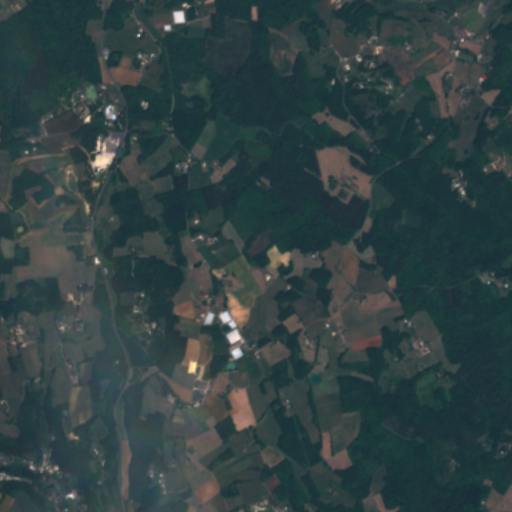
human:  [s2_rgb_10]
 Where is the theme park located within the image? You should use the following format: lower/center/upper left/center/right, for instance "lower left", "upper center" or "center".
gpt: The theme park is located in the upper left of the image.
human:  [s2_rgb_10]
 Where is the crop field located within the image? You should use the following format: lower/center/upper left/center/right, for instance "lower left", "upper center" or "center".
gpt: There is no crop field in the image.